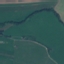
Land use / land cover class: Pasture